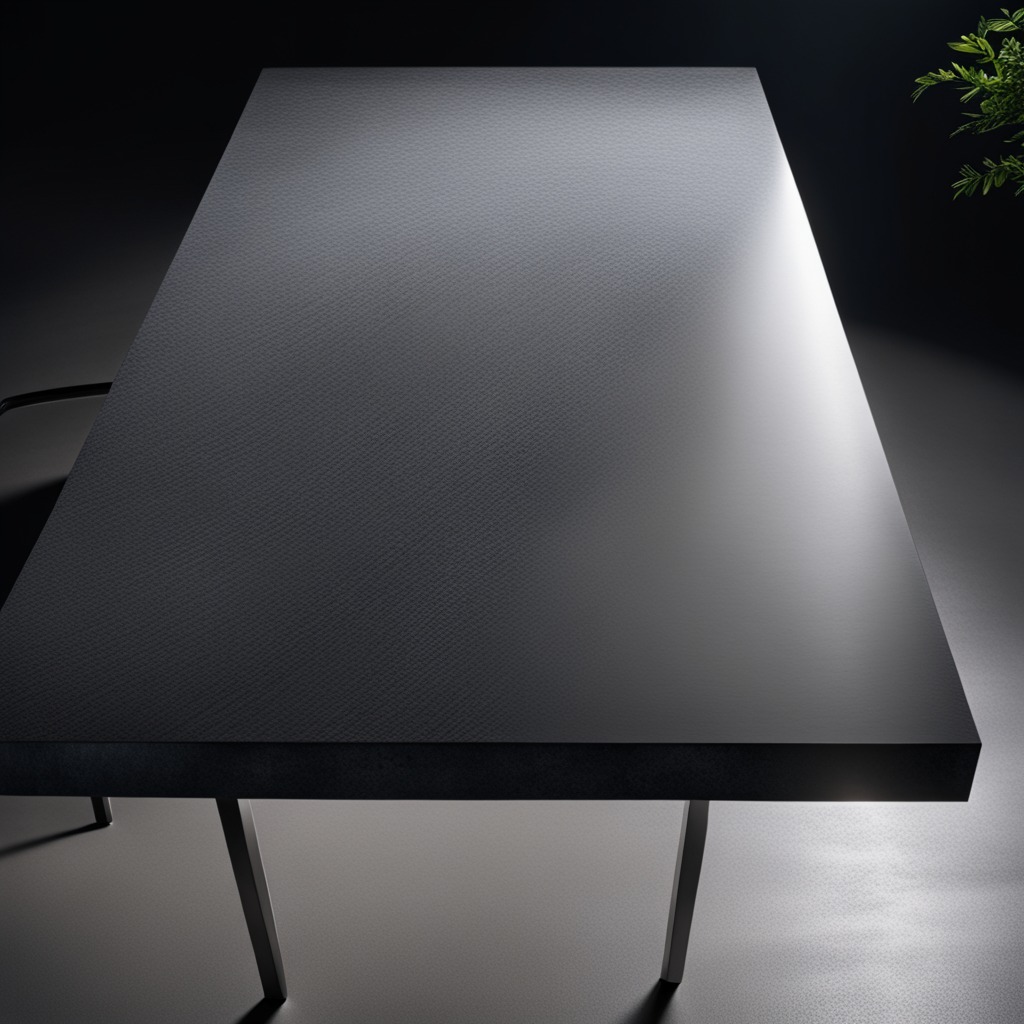
A coiled metal spring is lying on the granite table.